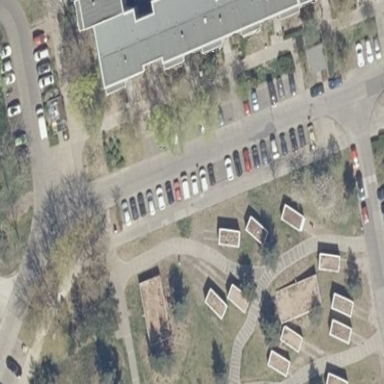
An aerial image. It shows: Street-side parking area with asphalt surface.